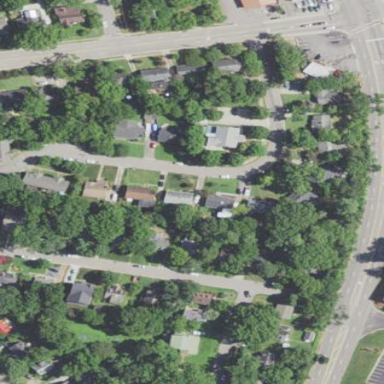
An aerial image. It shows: Residential area within neighborhood.